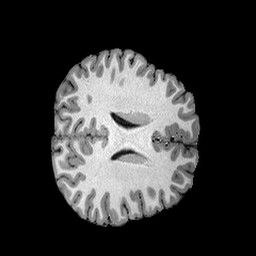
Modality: T1w
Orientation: axial
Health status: healthy